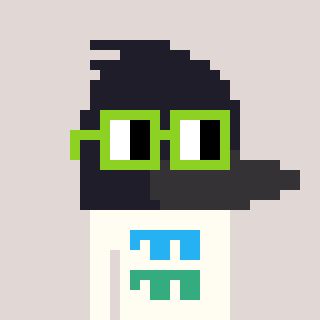
a pixel art character with square light green glasses, a raven-shaped head and a grayscale-colored body on a warm background